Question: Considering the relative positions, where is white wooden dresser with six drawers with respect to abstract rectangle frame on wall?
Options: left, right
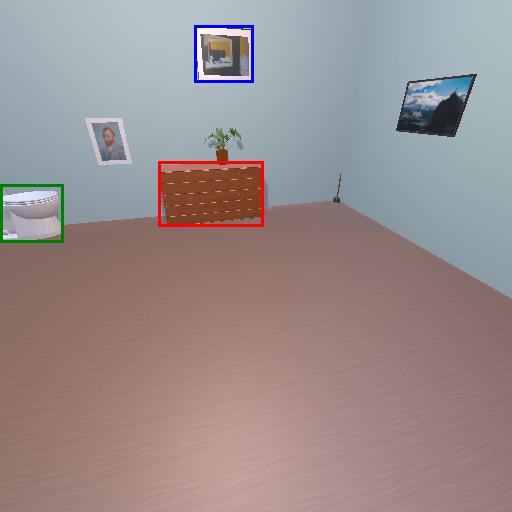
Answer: left